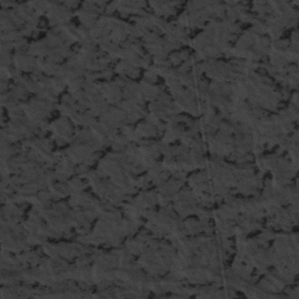
Label: frost